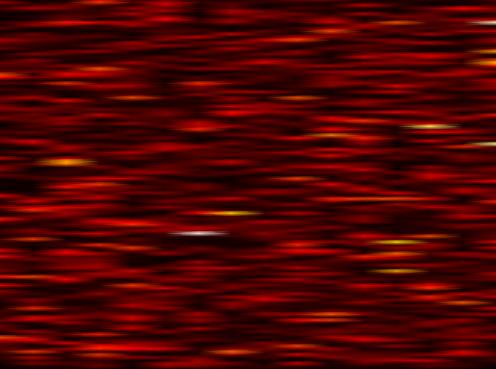
Label: FBMC